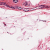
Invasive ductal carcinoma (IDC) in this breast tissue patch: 0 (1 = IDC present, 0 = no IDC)